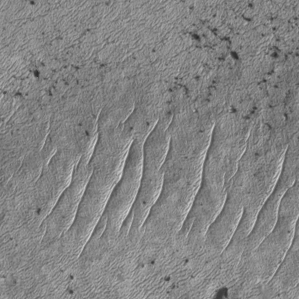
Label: frost